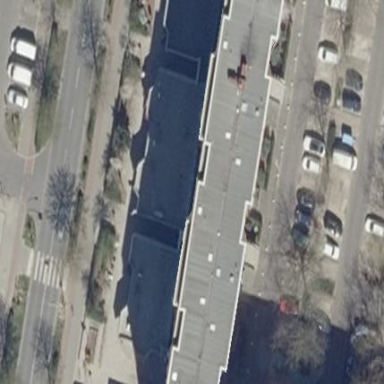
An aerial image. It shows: Apartment building with flat roof.